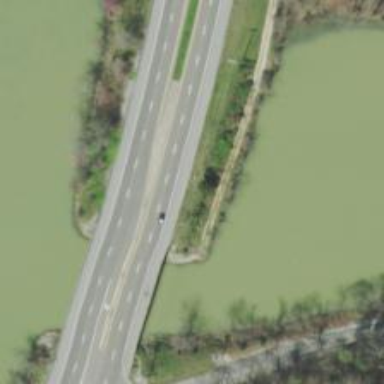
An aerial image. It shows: Trunk highway with bridge.